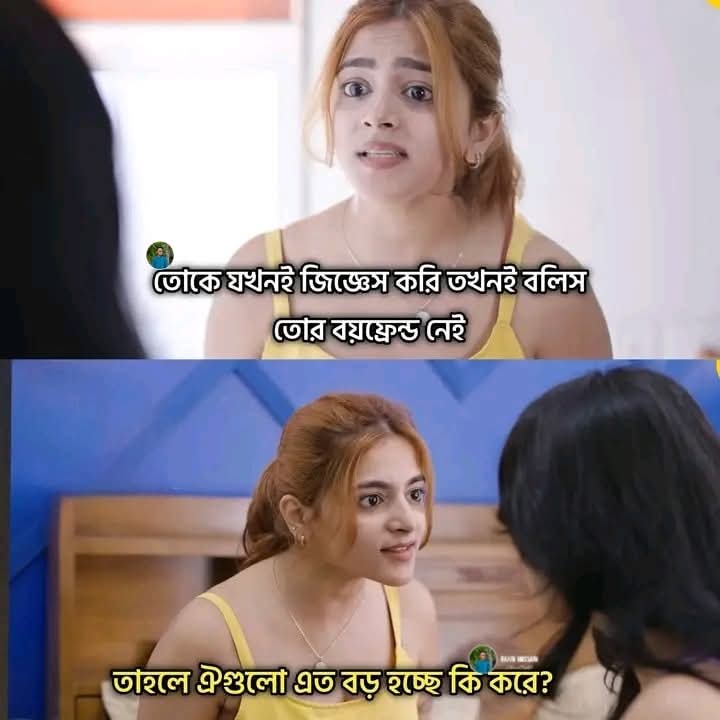
Text: তোকে যখনই জিজ্ঞেস করি তখনই বলিস তোর বয়ফ্রেন্ড নেই
তাহলে ঐগুলো এত বড় হচ্ছে কি করে?
Label: Hate
Hate category: Personal Offence
Targeted group: Society